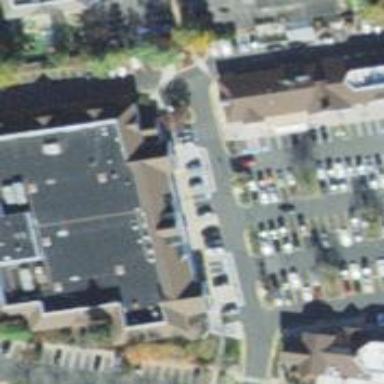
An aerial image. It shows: Parking space.